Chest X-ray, PA view. Patient: 51 years old, sex M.
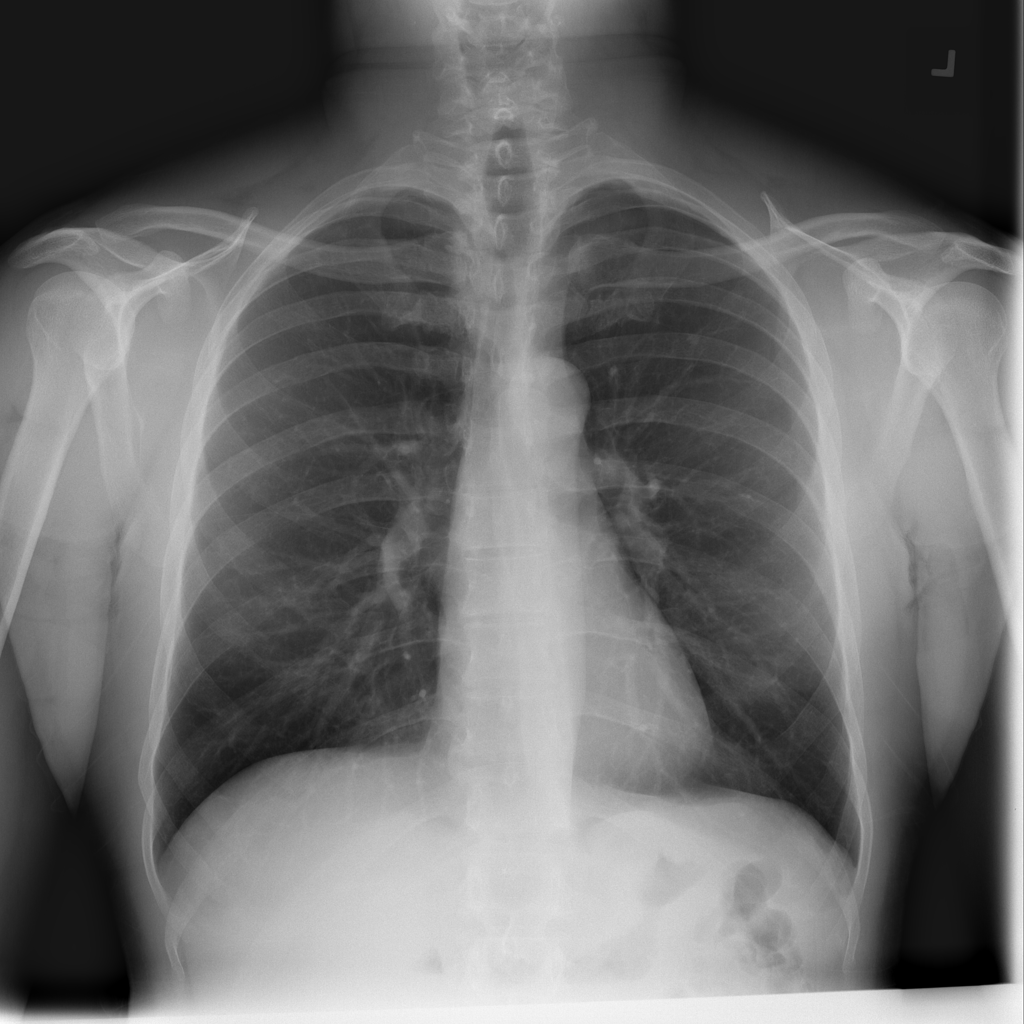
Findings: No Finding